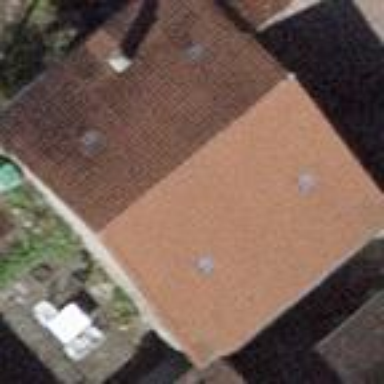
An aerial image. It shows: Shed building.